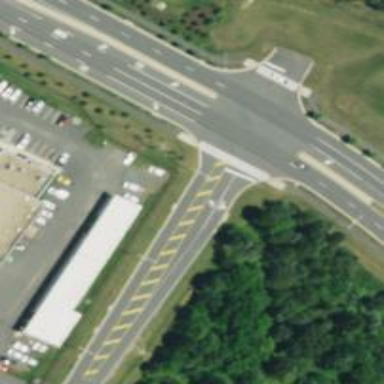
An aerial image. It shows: Uncontrolled zebra crossing on the road.